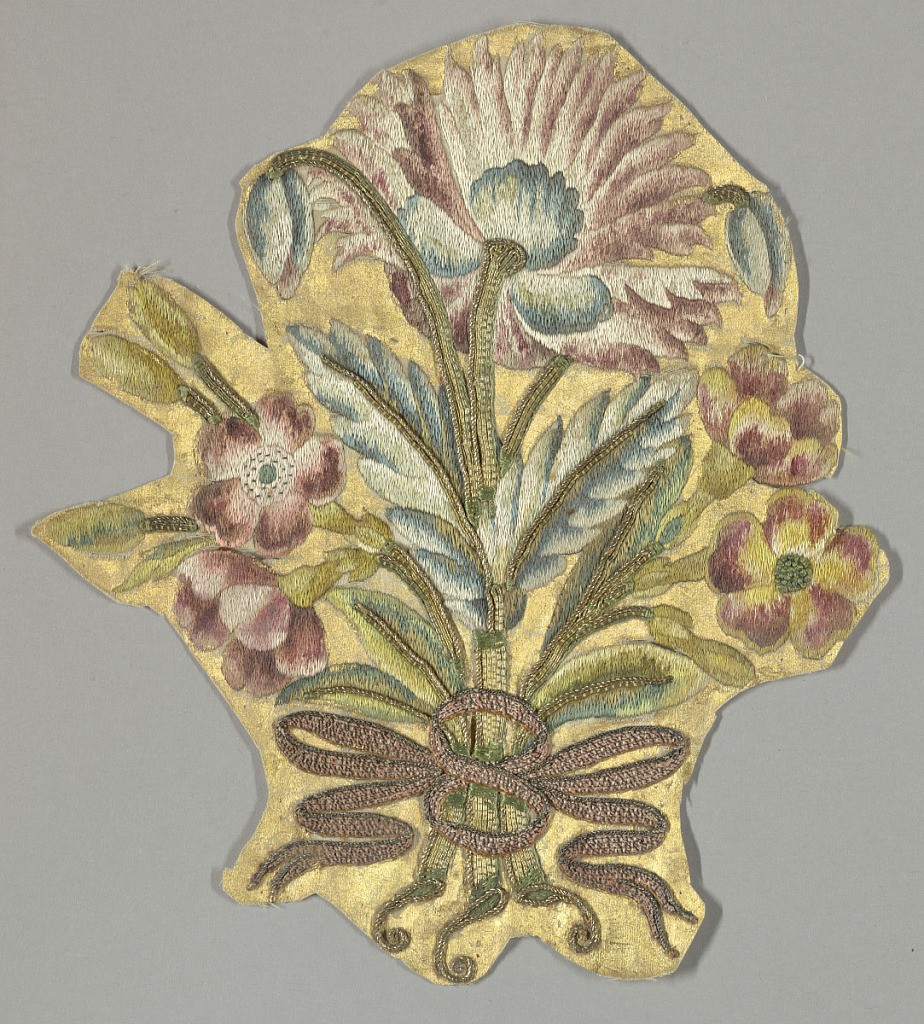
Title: Fragment
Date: early 18th century
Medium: silk, metallic thread, gold paint Technique: embroidered using satin, stem and couching stiches on satin weave; painted
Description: Small fragment with a bouquet of multicolored flowers, leaves and buds tied with a ribbon. Satin weave ground is painted gold.